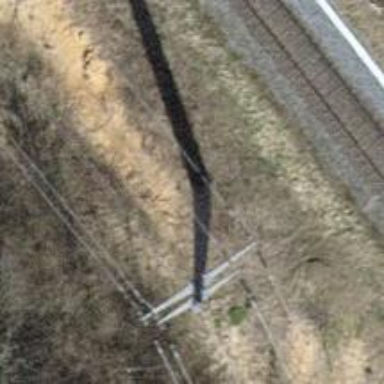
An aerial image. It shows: Power pole.